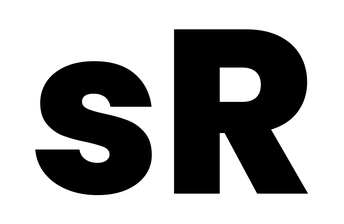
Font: Poppins-ExtraBold